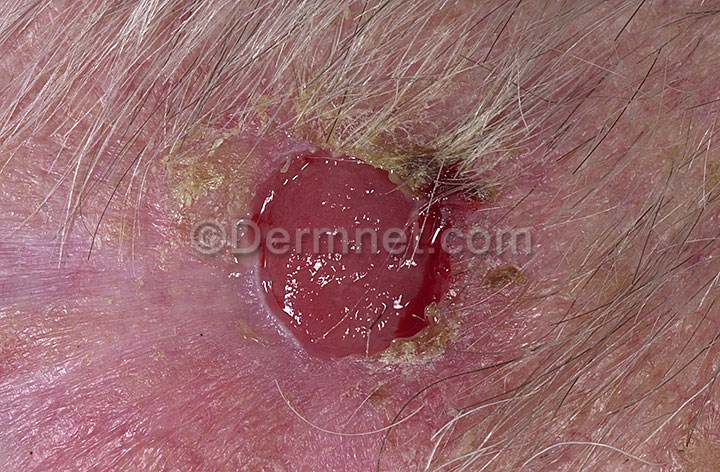
Disease: Actinic Keratosis Basal Cell Carcinoma and other Malignant Lesions